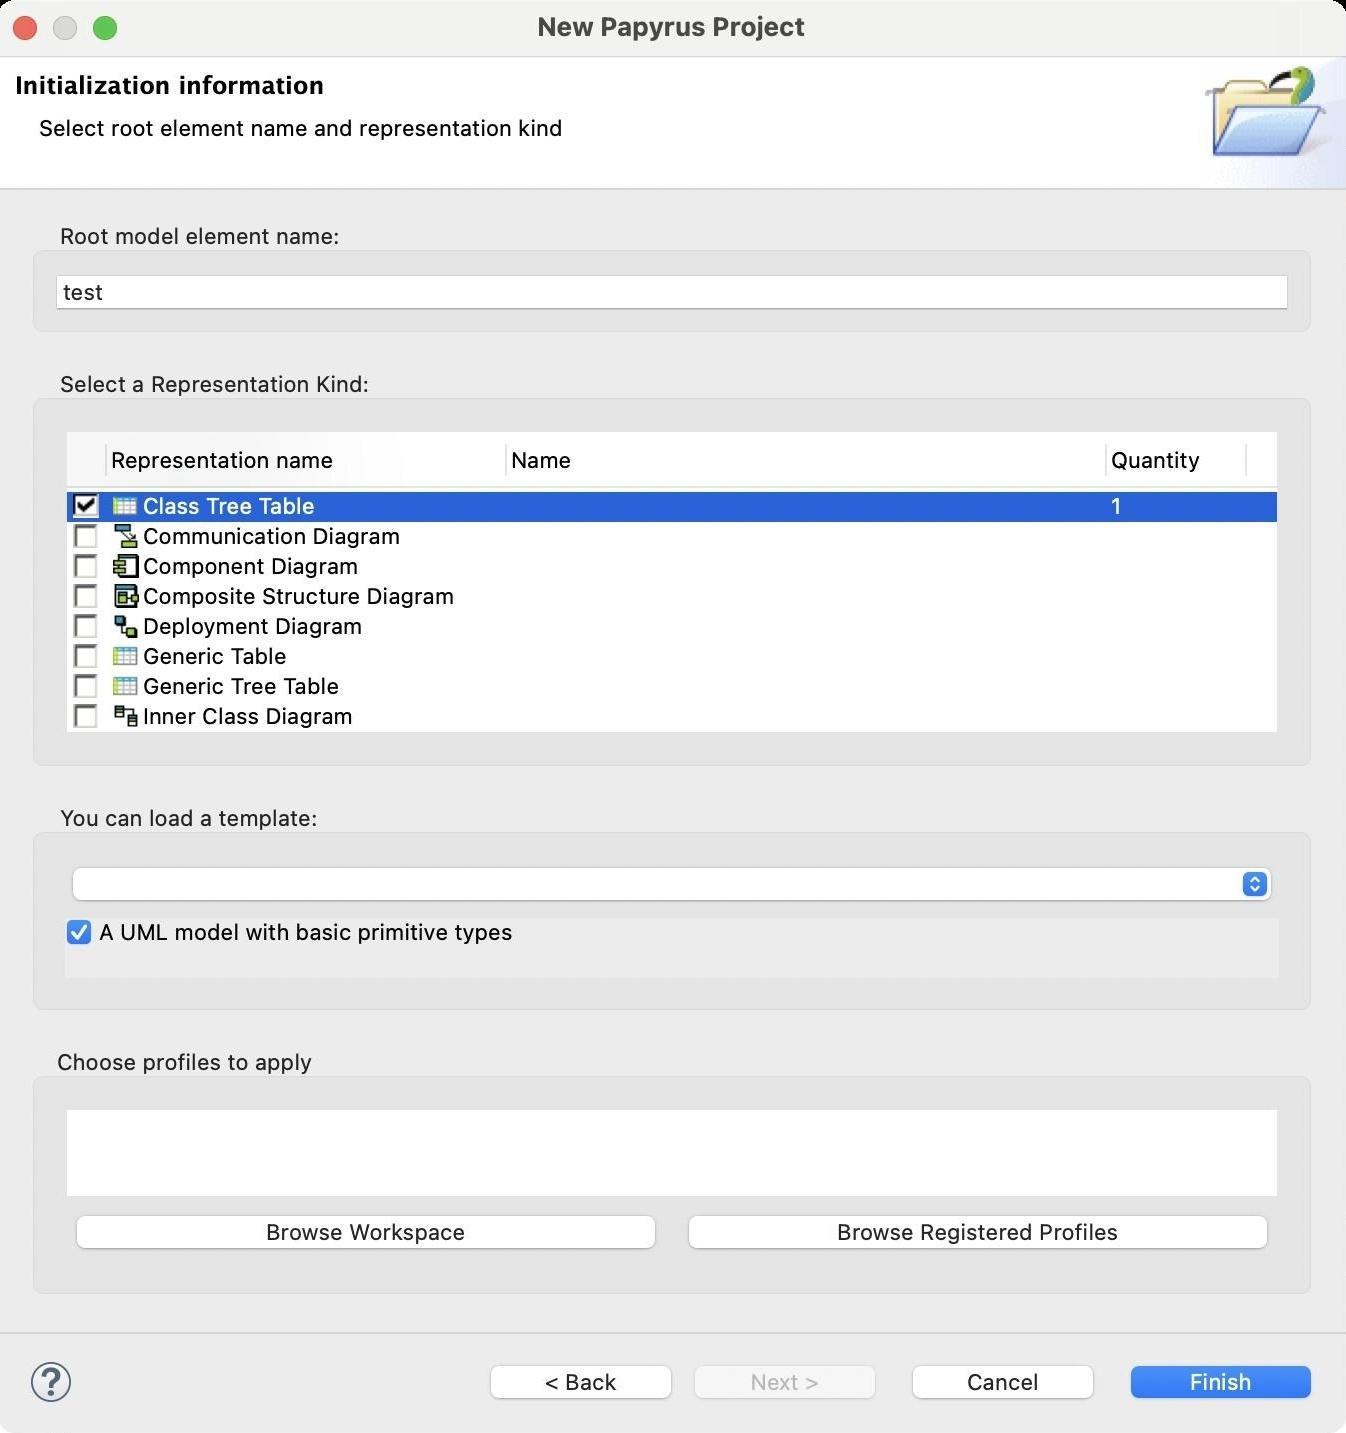
Accessibility tree:
{"name": "New_Papyrus_Project", "role": "AXWindow", "description": null, "role_description": "standard window", "value": null, "position": "452.00;38.00", "size": "675;717", "children": [{"name": null, "role": "AXScrollArea", "description": null, "role_description": "scroll area", "value": null, "position": "16.00;57.00", "size": "584;37", "children": [{"name": null, "role": "AXTextArea", "description": null, "role_description": "text entry area", "value": "Select root element name and representation kind ", "position": "16.00;57.00", "size": "584;37", "children": []}]}, {"name": null, "role": "AXStaticText", "description": null, "role_description": "text", "value": "Initialization information", "position": "7.00;35.00", "size": "593;15", "children": []}, {"name": null, "role": "AXImage", "description": "", "role_description": "image", "value": null, "position": "600.00;28.00", "size": "75;66", "children": []}, {"name": "Finish", "role": "AXButton", "description": null, "role_description": "button", "value": null, "position": "561.00;679.00", "size": "102;27", "children": []}, {"name": "Cancel", "role": "AXButton", "description": null, "role_description": "button", "value": null, "position": "452.00;679.00", "size": "102;27", "children": []}, {"name": "&Next__", "role": "AXButton", "description": null, "role_description": "button", "value": null, "position": "343.00;679.00", "size": "102;27", "children": []}, {"name": "__&Back", "role": "AXButton", "description": null, "role_description": "button", "value": null, "position": "241.00;679.00", "size": "102;27", "children": []}, {"name": null, "role": "AXToolbar", "description": null, "role_description": "toolbar", "value": null, "position": "12.00;677.00", "size": "30;30", "children": [{"name": "Help", "role": "AXCheckBox", "description": null, "role_description": "checkbox", "value": 0, "position": "12.00;677.00", "size": "30;30", "children": []}]}, {"name": null, "role": "AXGroup", "description": null, "role_description": "group", "value": null, "position": "15.00;524.00", "size": "645;127", "children": [{"name": "Browse_Registered_Profiles", "role": "AXButton", "description": null, "role_description": "button", "value": null, "position": "340.00;604.00", "size": "301;27", "children": []}, {"name": "Browse_Workspace", "role": "AXButton", "description": null, "role_description": "button", "value": null, "position": "34.00;604.00", "size": "301;27", "children": []}, {"name": null, "role": "AXScrollArea", "description": null, "role_description": "scroll area", "value": null, "position": "34.00;554.00", "size": "607;45", "children": [{"name": null, "role": "AXTextArea", "description": null, "role_description": "text entry area", "value": "", "position": "35.00;555.00", "size": "605;43", "children": []}, {"name": null, "role": "AXScrollBar", "description": null, "role_description": "scroll bar", "value": 0.0, "position": "624.00;555.00", "size": "16;43", "children": []}]}, {"name": null, "role": "AXStaticText", "description": null, "role_description": "text", "value": "Choose profiles to apply", "position": "26.00;524.00", "size": "136;14", "children": []}]}, {"name": null, "role": "AXGroup", "description": null, "role_description": "group", "value": null, "position": "15.00;402.00", "size": "645;107", "children": [{"name": null, "role": "AXScrollArea", "description": null, "role_description": "scroll area", "value": null, "position": "34.00;459.00", "size": "607;30", "children": [{"name": null, "role": "AXTable", "description": null, "role_description": "table", "value": null, "position": "34.00;459.00", "size": "607;30", "children": [{"name": null, "role": "AXRow", "description": null, "role_description": "table row", "value": null, "position": "34.00;459.00", "size": "607;15", "children": [{"name": "", "role": "AXCheckBox", "description": null, "role_description": "checkbox", "value": 1, "position": "34.00;459.00", "size": "14;14", "children": []}, {"name": null, "role": "AXStaticText", "description": null, "role_description": "text", "value": "A UML model with basic primitive types", "position": "49.00;459.00", "size": "211;14", "children": []}]}, {"name": null, "role": "AXColumn", "description": null, "role_description": "column", "value": null, "position": "34.00;459.00", "size": "15;30", "children": []}, {"name": null, "role": "AXColumn", "description": null, "role_description": "column", "value": null, "position": "49.00;459.00", "size": "212;30", "children": []}]}]}, {"name": null, "role": "AXPopUpButton", "description": null, "role_description": "pop up button", "value": null, "position": "34.00;432.00", "size": "607;22", "children": []}, {"name": null, "role": "AXStaticText", "description": null, "role_description": "text", "value": "You can load a template: ", "position": "26.00;402.00", "size": "140;14", "children": []}]}, {"name": null, "role": "AXGroup", "description": null, "role_description": "group", "value": null, "position": "15.00;185.00", "size": "645;202", "children": [{"name": null, "role": "AXScrollArea", "description": null, "role_description": "scroll area", "value": null, "position": "34.00;215.00", "size": "607;152", "children": [{"name": null, "role": "AXTable", "description": null, "role_description": "table", "value": null, "position": "35.00;216.00", "size": "605;285", "children": [{"name": null, "role": "AXRow", "description": null, "role_description": "table row", "value": null, "position": "35.00;216.00", "size": "605;15", "children": [{"name": null, "role": "AXStaticText", "description": null, "role_description": "text", "value": "", "position": "35.00;216.00", "size": "19;14", "children": []}, {"name": null, "role": "AXStaticText", "description": null, "role_description": "text", "value": "Activity Diagram", "position": "55.00;216.00", "size": "199;14", "children": []}, {"name": null, "role": "AXStaticText", "description": null, "role_description": "text", "value": "", "position": "255.00;216.00", "size": "299;14", "children": []}, {"name": null, "role": "AXStaticText", "description": null, "role_description": "text", "value": "", "position": "555.00;216.00", "size": "69;14", "children": []}]}, {"name": null, "role": "AXRow", "description": null, "role_description": "table row", "value": null, "position": "35.00;231.00", "size": "605;15", "children": [{"name": null, "role": "AXStaticText", "description": null, "role_description": "text", "value": "", "position": "35.00;231.00", "size": "19;14", "children": []}, {"name": null, "role": "AXStaticText", "description": null, "role_description": "text", "value": "Class Diagram", "position": "55.00;231.00", "size": "199;14", "children": []}, {"name": null, "role": "AXStaticText", "description": null, "role_description": "text", "value": "", "position": "255.00;231.00", "size": "299;14", "children": []}, {"name": null, "role": "AXStaticText", "description": null, "role_description": "text", "value": "", "position": "555.00;231.00", "size": "69;14", "children": []}]}, {"name": null, "role": "AXRow", "description": null, "role_description": "table row", "value": null, "position": "35.00;246.00", "size": "605;15", "children": [{"name": null, "role": "AXStaticText", "description": null, "role_description": "text", "value": "", "position": "35.00;246.00", "size": "19;14", "children": []}, {"name": null, "role": "AXStaticText", "description": null, "role_description": "text", "value": "Class Tree Table", "position": "55.00;246.00", "size": "199;14", "children": []}, {"name": null, "role": "AXStaticText", "description": null, "role_description": "text", "value": "", "position": "255.00;246.00", "size": "299;14", "children": []}, {"name": null, "role": "AXStaticText", "description": null, "role_description": "text", "value": "1", "position": "555.00;246.00", "size": "69;14", "children": []}]}, {"name": null, "role": "AXRow", "description": null, "role_description": "table row", "value": null, "position": "35.00;261.00", "size": "605;15", "children": [{"name": null, "role": "AXStaticText", "description": null, "role_description": "text", "value": "", "position": "35.00;261.00", "size": "19;14", "children": []}, {"name": null, "role": "AXStaticText", "description": null, "role_description": "text", "value": "Communication Diagram", "position": "55.00;261.00", "size": "199;14", "children": []}, {"name": null, "role": "AXStaticText", "description": null, "role_description": "text", "value": "", "position": "255.00;261.00", "size": "299;14", "children": []}, {"name": null, "role": "AXStaticText", "description": null, "role_description": "text", "value": "", "position": "555.00;261.00", "size": "69;14", "children": []}]}, {"name": null, "role": "AXRow", "description": null, "role_description": "table row", "value": null, "position": "35.00;276.00", "size": "605;15", "children": [{"name": null, "role": "AXStaticText", "description": null, "role_description": "text", "value": "", "position": "35.00;276.00", "size": "19;14", "children": []}, {"name": null, "role": "AXStaticText", "description": null, "role_description": "text", "value": "Component Diagram", "position": "55.00;276.00", "size": "199;14", "children": []}, {"name": null, "role": "AXStaticText", "description": null, "role_description": "text", "value": "", "position": "255.00;276.00", "size": "299;14", "children": []}, {"name": null, "role": "AXStaticText", "description": null, "role_description": "text", "value": "", "position": "555.00;276.00", "size": "69;14", "children": []}]}, {"name": null, "role": "AXRow", "description": null, "role_description": "table row", "value": null, "position": "35.00;291.00", "size": "605;15", "children": [{"name": null, "role": "AXStaticText", "description": null, "role_description": "text", "value": "", "position": "35.00;291.00", "size": "19;14", "children": []}, {"name": null, "role": "AXStaticText", "description": null, "role_description": "text", "value": "Composite Structure Diagram", "position": "55.00;291.00", "size": "199;14", "children": []}, {"name": null, "role": "AXStaticText", "description": null, "role_description": "text", "value": "", "position": "255.00;291.00", "size": "299;14", "children": []}, {"name": null, "role": "AXStaticText", "description": null, "role_description": "text", "value": "", "position": "555.00;291.00", "size": "69;14", "children": []}]}, {"name": null, "role": "AXRow", "description": null, "role_description": "table row", "value": null, "position": "35.00;306.00", "size": "605;15", "children": [{"name": null, "role": "AXStaticText", "description": null, "role_description": "text", "value": "", "position": "35.00;306.00", "size": "19;14", "children": []}, {"name": null, "role": "AXStaticText", "description": null, "role_description": "text", "value": "Deployment Diagram", "position": "55.00;306.00", "size": "199;14", "children": []}, {"name": null, "role": "AXStaticText", "description": null, "role_description": "text", "value": "", "position": "255.00;306.00", "size": "299;14", "children": []}, {"name": null, "role": "AXStaticText", "description": null, "role_description": "text", "value": "", "position": "555.00;306.00", "size": "69;14", "children": []}]}, {"name": null, "role": "AXRow", "description": null, "role_description": "table row", "value": null, "position": "35.00;321.00", "size": "605;15", "children": [{"name": null, "role": "AXStaticText", "description": null, "role_description": "text", "value": "", "position": "35.00;321.00", "size": "19;14", "children": []}, {"name": null, "role": "AXStaticText", "description": null, "role_description": "text", "value": "Generic Table", "position": "55.00;321.00", "size": "199;14", "children": []}, {"name": null, "role": "AXStaticText", "description": null, "role_description": "text", "value": "", "position": "255.00;321.00", "size": "299;14", "children": []}, {"name": null, "role": "AXStaticText", "description": null, "role_description": "text", "value": "", "position": "555.00;321.00", "size": "69;14", "children": []}]}, {"name": null, "role": "AXRow", "description": null, "role_description": "table row", "value": null, "position": "35.00;336.00", "size": "605;15", "children": [{"name": null, "role": "AXStaticText", "description": null, "role_description": "text", "value": "", "position": "35.00;336.00", "size": "19;14", "children": []}, {"name": null, "role": "AXStaticText", "description": null, "role_description": "text", "value": "Generic Tree Table", "position": "55.00;336.00", "size": "199;14", "children": []}, {"name": null, "role": "AXStaticText", "description": null, "role_description": "text", "value": "", "position": "255.00;336.00", "size": "299;14", "children": []}, {"name": null, "role": "AXStaticText", "description": null, "role_description": "text", "value": "", "position": "555.00;336.00", "size": "69;14", "children": []}]}, {"name": null, "role": "AXRow", "description": null, "role_description": "table row", "value": null, "position": "35.00;351.00", "size": "605;15", "children": [{"name": null, "role": "AXStaticText", "description": null, "role_description": "text", "value": "", "position": "35.00;351.00", "size": "19;14", "children": []}, {"name": null, "role": "AXStaticText", "description": null, "role_description": "text", "value": "Inner Class Diagram", "position": "55.00;351.00", "size": "199;14", "children": []}, {"name": null, "role": "AXStaticText", "description": null, "role_description": "text", "value": "", "position": "255.00;351.00", "size": "299;14", "children": []}, {"name": null, "role": "AXStaticText", "description": null, "role_description": "text", "value": "", "position": "555.00;351.00", "size": "69;14", "children": []}]}, {"name": null, "role": "AXRow", "description": null, "role_description": "table row", "value": null, "position": "35.00;366.00", "size": "605;15", "children": [{"name": null, "role": "AXStaticText", "description": null, "role_description": "text", "value": "", "position": "35.00;366.00", "size": "19;14", "children": []}, {"name": null, "role": "AXStaticText", "description": null, "role_description": "text", "value": "Interaction Overview Diagram", "position": "55.00;366.00", "size": "199;14", "children": []}, {"name": null, "role": "AXStaticText", "description": null, "role_description": "text", "value": "", "position": "255.00;366.00", "size": "299;14", "children": []}, {"name": null, "role": "AXStaticText", "description": null, "role_description": "text", "value": "", "position": "555.00;366.00", "size": "69;14", "children": []}]}, {"name": null, "role": "AXRow", "description": null, "role_description": "table row", "value": null, "position": "35.00;381.00", "size": "605;15", "children": [{"name": null, "role": "AXStaticText", "description": null, "role_description": "text", "value": "", "position": "35.00;381.00", "size": "19;14", "children": []}, {"name": null, "role": "AXStaticText", "description": null, "role_description": "text", "value": "Package Diagram", "position": "55.00;381.00", "size": "199;14", "children": []}, {"name": null, "role": "AXStaticText", "description": null, "role_description": "text", "value": "", "position": "255.00;381.00", "size": "299;14", "children": []}, {"name": null, "role": "AXStaticText", "description": null, "role_description": "text", "value": "", "position": "555.00;381.00", "size": "69;14", "children": []}]}, {"name": null, "role": "AXRow", "description": null, "role_description": "table row", "value": null, "position": "35.00;396.00", "size": "605;15", "children": [{"name": null, "role": "AXStaticText", "description": null, "role_description": "text", "value": "", "position": "35.00;396.00", "size": "19;14", "children": []}, {"name": null, "role": "AXStaticText", "description": null, "role_description": "text", "value": "Relationship Generic Matrix", "position": "55.00;396.00", "size": "199;14", "children": []}, {"name": null, "role": "AXStaticText", "description": null, "role_description": "text", "value": "", "position": "255.00;396.00", "size": "299;14", "children": []}, {"name": null, "role": "AXStaticText", "description": null, "role_description": "text", "value": "", "position": "555.00;396.00", "size": "69;14", "children": []}]}, {"name": null, "role": "AXRow", "description": null, "role_description": "table row", "value": null, "position": "35.00;411.00", "size": "605;15", "children": [{"name": null, "role": "AXStaticText", "description": null, "role_description": "text", "value": "", "position": "35.00;411.00", "size": "19;14", "children": []}, {"name": null, "role": "AXStaticText", "description": null, "role_description": "text", "value": "Sequence Diagram", "position": "55.00;411.00", "size": "199;14", "children": []}, {"name": null, "role": "AXStaticText", "description": null, "role_description": "text", "value": "", "position": "255.00;411.00", "size": "299;14", "children": []}, {"name": null, "role": "AXStaticText", "description": null, "role_description": "text", "value": "", "position": "555.00;411.00", "size": "69;14", "children": []}]}, {"name": null, "role": "AXRow", "description": null, "role_description": "table row", "value": null, "position": "35.00;426.00", "size": "605;15", "children": [{"name": null, "role": "AXStaticText", "description": null, "role_description": "text", "value": "", "position": "35.00;426.00", "size": "19;14", "children": []}, {"name": null, "role": "AXStaticText", "description": null, "role_description": "text", "value": "State Machine Diagram", "position": "55.00;426.00", "size": "199;14", "children": []}, {"name": null, "role": "AXStaticText", "description": null, "role_description": "text", "value": "", "position": "255.00;426.00", "size": "299;14", "children": []}, {"name": null, "role": "AXStaticText", "description": null, "role_description": "text", "value": "", "position": "555.00;426.00", "size": "69;14", "children": []}]}, {"name": null, "role": "AXRow", "description": null, "role_description": "table row", "value": null, "position": "35.00;441.00", "size": "605;15", "children": [{"name": null, "role": "AXStaticText", "description": null, "role_description": "text", "value": "", "position": "35.00;441.00", "size": "19;14", "children": []}, {"name": null, "role": "AXStaticText", "description": null, "role_description": "text", "value": "Stereotype Display Tree Table", "position": "55.00;441.00", "size": "199;14", "children": []}, {"name": null, "role": "AXStaticText", "description": null, "role_description": "text", "value": "", "position": "255.00;441.00", "size": "299;14", "children": []}, {"name": null, "role": "AXStaticText", "description": null, "role_description": "text", "value": "", "position": "555.00;441.00", "size": "69;14", "children": []}]}, {"name": null, "role": "AXRow", "description": null, "role_description": "table row", "value": null, "position": "35.00;456.00", "size": "605;15", "children": [{"name": null, "role": "AXStaticText", "description": null, "role_description": "text", "value": "", "position": "35.00;456.00", "size": "19;14", "children": []}, {"name": null, "role": "AXStaticText", "description": null, "role_description": "text", "value": "Timing Diagram", "position": "55.00;456.00", "size": "199;14", "children": []}, {"name": null, "role": "AXStaticText", "description": null, "role_description": "text", "value": "", "position": "255.00;456.00", "size": "299;14", "children": []}, {"name": null, "role": "AXStaticText", "description": null, "role_description": "text", "value": "", "position": "555.00;456.00", "size": "69;14", "children": []}]}, {"name": null, "role": "AXRow", "description": null, "role_description": "table row", "value": null, "position": "35.00;471.00", "size": "605;15", "children": [{"name": null, "role": "AXStaticText", "description": null, "role_description": "text", "value": "", "position": "35.00;471.00", "size": "19;14", "children": []}, {"name": null, "role": "AXStaticText", "description": null, "role_description": "text", "value": "Use Case Diagram", "position": "55.00;471.00", "size": "199;14", "children": []}, {"name": null, "role": "AXStaticText", "description": null, "role_description": "text", "value": "", "position": "255.00;471.00", "size": "299;14", "children": []}, {"name": null, "role": "AXStaticText", "description": null, "role_description": "text", "value": "", "position": "555.00;471.00", "size": "69;14", "children": []}]}, {"name": null, "role": "AXRow", "description": null, "role_description": "table row", "value": null, "position": "35.00;486.00", "size": "605;15", "children": [{"name": null, "role": "AXStaticText", "description": null, "role_description": "text", "value": "", "position": "35.00;486.00", "size": "19;14", "children": []}, {"name": null, "role": "AXStaticText", "description": null, "role_description": "text", "value": "View Table", "position": "55.00;486.00", "size": "199;14", "children": []}, {"name": null, "role": "AXStaticText", "description": null, "role_description": "text", "value": "", "position": "255.00;486.00", "size": "299;14", "children": []}, {"name": null, "role": "AXStaticText", "description": null, "role_description": "text", "value": "", "position": "555.00;486.00", "size": "69;14", "children": []}]}, {"name": null, "role": "AXColumn", "description": null, "role_description": "column", "value": null, "position": "35.00;216.00", "size": "20;285", "children": []}, {"name": null, "role": "AXColumn", "description": null, "role_description": "column", "value": null, "position": "55.00;216.00", "size": "200;285", "children": []}, {"name": null, "role": "AXColumn", "description": null, "role_description": "column", "value": null, "position": "255.00;216.00", "size": "300;285", "children": []}, {"name": null, "role": "AXColumn", "description": null, "role_description": "column", "value": null, "position": "555.00;216.00", "size": "70;285", "children": []}, {"name": null, "role": "AXGroup", "description": null, "role_description": "group", "value": null, "position": "35.00;216.00", "size": "605;28", "children": [{"name": "", "role": "AXButton", "description": null, "role_description": "sort button", "value": null, "position": "35.00;216.00", "size": "20;28", "children": []}, {"name": "Representation_name", "role": "AXButton", "description": null, "role_description": "sort button", "value": null, "position": "55.00;216.00", "size": "200;28", "children": []}, {"name": "Name", "role": "AXButton", "description": null, "role_description": "sort button", "value": null, "position": "255.00;216.00", "size": "300;28", "children": []}, {"name": "Quantity", "role": "AXButton", "description": null, "role_description": "sort button", "value": null, "position": "555.00;216.00", "size": "70;28", "children": []}]}]}, {"name": null, "role": "AXScrollBar", "description": null, "role_description": "scroll bar", "value": 0.17177914110429449, "position": "624.00;244.00", "size": "16;122", "children": [{"name": null, "role": "AXValueIndicator", "description": null, "role_description": "value indicator", "value": 0.17177914110429449, "position": "628.00;255.50", "size": "12;58", "children": []}, {"name": null, "role": "AXButton", "description": null, "role_description": "increment arrow button", "value": null, "position": "624.00;244.00", "size": "0;0", "children": []}, {"name": null, "role": "AXButton", "description": null, "role_description": "decrement arrow button", "value": null, "position": "624.00;244.00", "size": "0;0", "children": []}, {"name": null, "role": "AXButton", "description": null, "role_description": "increment page button", "value": null, "position": "628.00;313.50", "size": "12;52", "children": []}, {"name": null, "role": "AXButton", "description": null, "role_description": "decrement page button", "value": null, "position": "628.00;244.00", "size": "12;12", "children": []}]}]}, {"name": null, "role": "AXStaticText", "description": null, "role_description": "text", "value": "Select a Representation Kind: ", "position": "26.00;185.00", "size": "166;14", "children": []}]}, {"name": null, "role": "AXGroup", "description": null, "role_description": "group", "value": null, "position": "15.00;111.00", "size": "645;59", "children": [{"name": null, "role": "AXTextField", "description": null, "role_description": "text field", "value": "test", "position": "29.00;136.00", "size": "617;19", "children": []}, {"name": null, "role": "AXStaticText", "description": null, "role_description": "text", "value": "Root model element name: ", "position": "26.00;111.00", "size": "151;14", "children": []}]}, {"name": null, "role": "AXButton", "description": null, "role_description": "close button", "value": null, "position": "7.00;6.00", "size": "14;16", "children": []}, {"name": null, "role": "AXButton", "description": null, "role_description": "zoom button", "value": null, "position": "47.00;6.00", "size": "14;16", "children": [{"name": null, "role": "AXGroup", "description": null, "role_description": "group", "value": null, "position": "47.00;6.00", "size": "14;16", "children": [{"name": null, "role": "AXGroup", "description": null, "role_description": "group", "value": null, "position": "47.00;6.00", "size": "14;16", "children": []}]}]}, {"name": null, "role": "AXButton", "description": null, "role_description": "minimize button", "value": null, "position": "27.00;6.00", "size": "14;16", "children": []}, {"name": null, "role": "AXStaticText", "description": null, "role_description": "text", "value": "New Papyrus Project", "position": "268.00;5.00", "size": "139;16", "children": []}]}